Question: Using SQL Server, I have a table that looks like this:

What I need to do is write a query to identify scenarios where the Name and Permissions field are equal so that I can give give them a unique Set ID.
For instance, rows 2 and 4 would be a set I can give a SetID as well as rows 6 and 7 are a set that I can give another SetID. But rows 2 and 3 are NOT a set.
So far I have tried using 'DENSE_RANK () Over(Order by Name)' which helps to add an id based on like Names but doesn't take into account matching permissions. And have tried joining the table on itself but with millions of rows of data I end up with unwanted duplicates.
The logic I am following is this:
If (Name and Permissions) of one row = (Name and Permissions) of another row give them a SetID to share.
Please help I have been banging my head against the wall with this one. Ideally a SQL query would accomplish this but am open to anything.
Thank you!
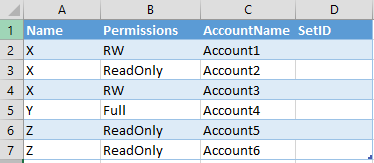
Answer: You could do it for example like this:
'''
select
Name,
Permission,
row_number() over (order by Name, Permission) as RN
from (
select distinct
Name,
Permission
from
permissions
) TMP
order by Name, Permission
'''
The inner select gets the distinct combinations, and the outer one assigns the numbers.
SQL Fiddle: <URL>